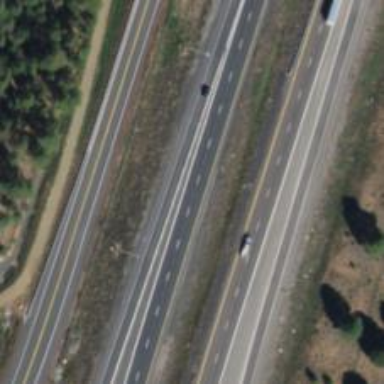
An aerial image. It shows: Asphalt motorway.